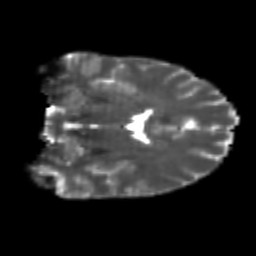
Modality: T2w
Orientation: coronal
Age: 25
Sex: male
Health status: healthy
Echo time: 0.074 s